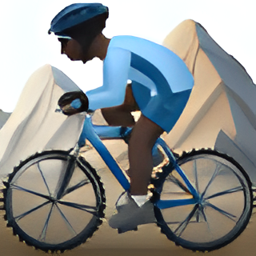
Name: mountain bicyclist
Emoji: 🚵🏿
Group: People & Body
Sub-group: person-sport